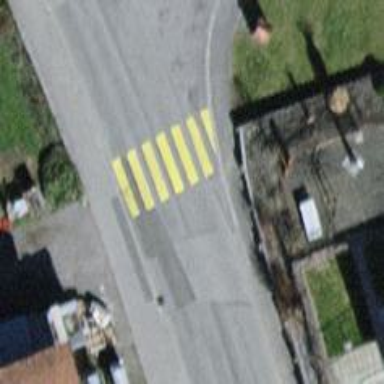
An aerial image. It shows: Zebra crossing on the road.